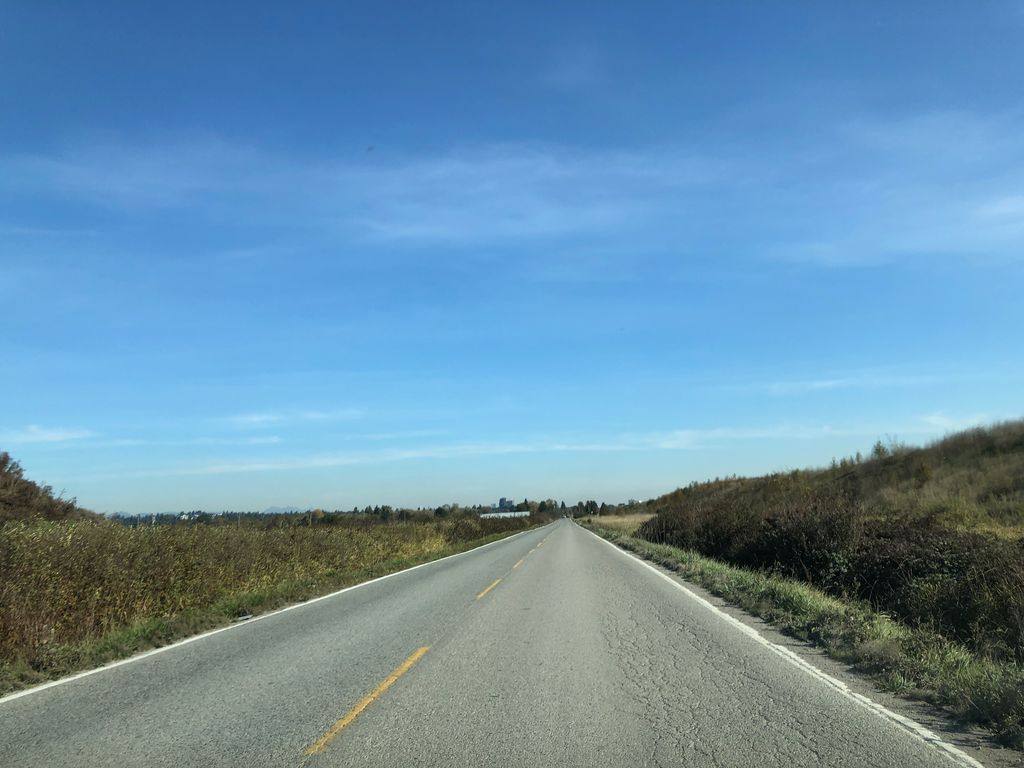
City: vancouver